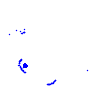
Particle: pion